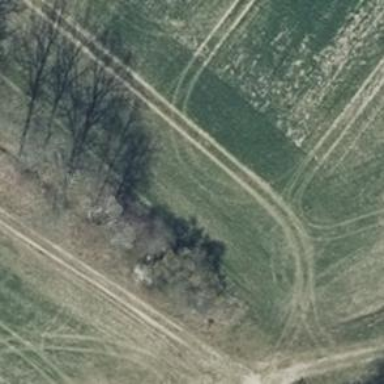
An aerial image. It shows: Row of trees in natural setting.